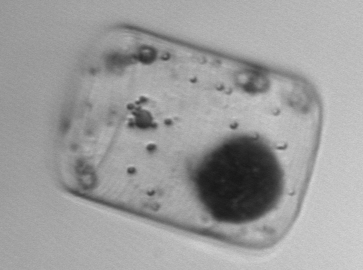
Label: Guinardia_flaccida